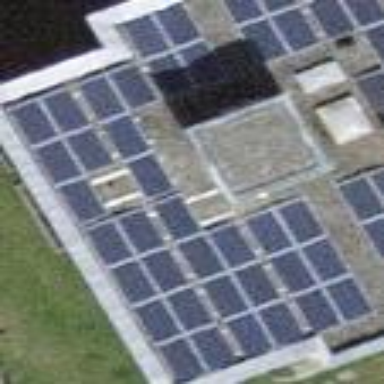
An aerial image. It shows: Solar power generator.